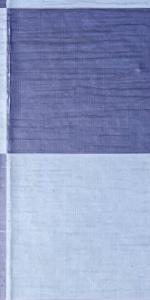
Label: Empty